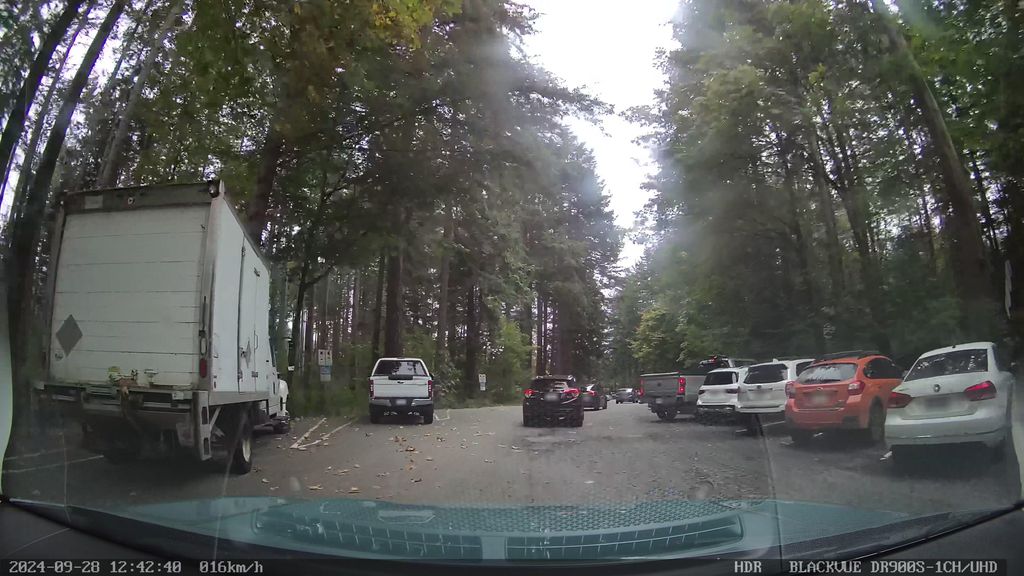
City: vancouver